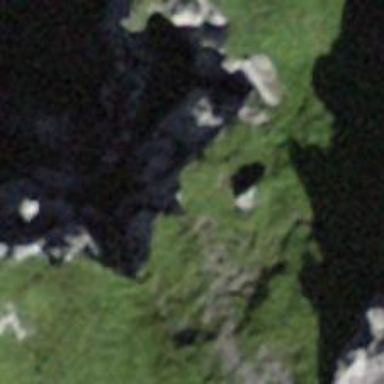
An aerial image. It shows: Natural cliff.